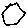
Label: hexagon